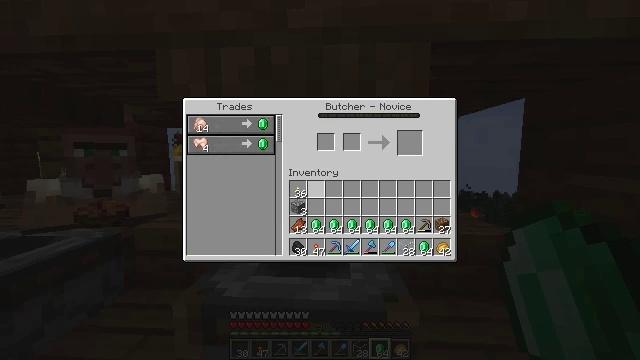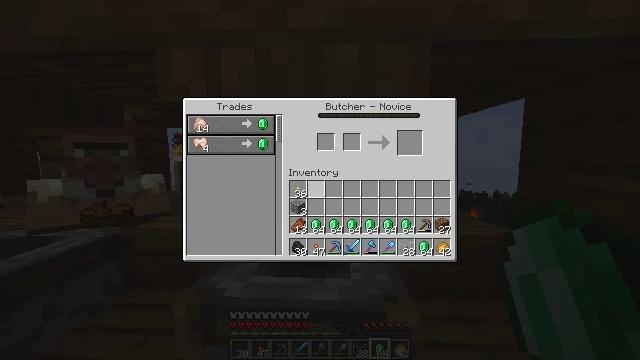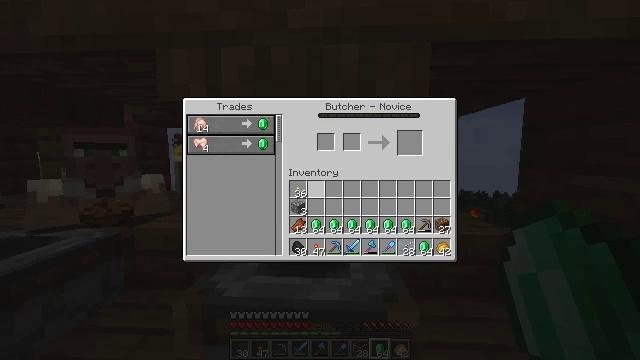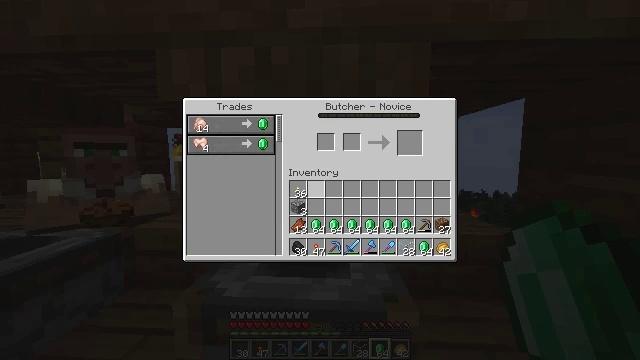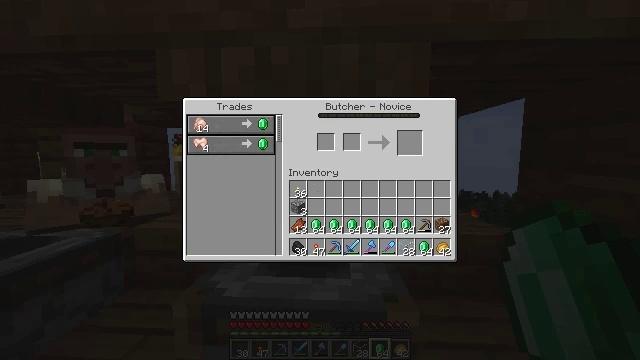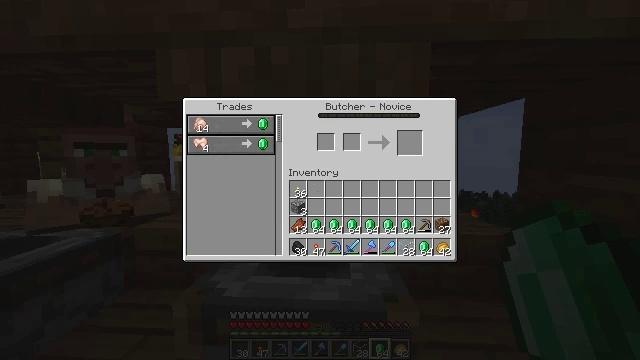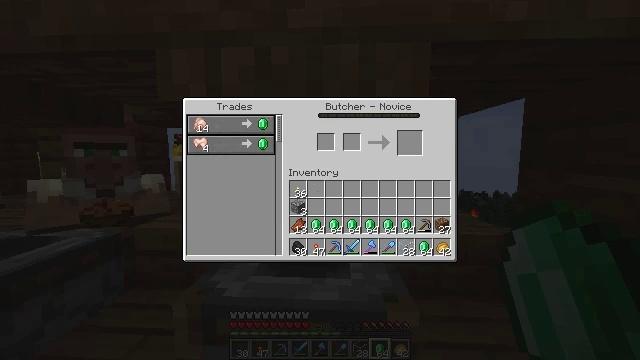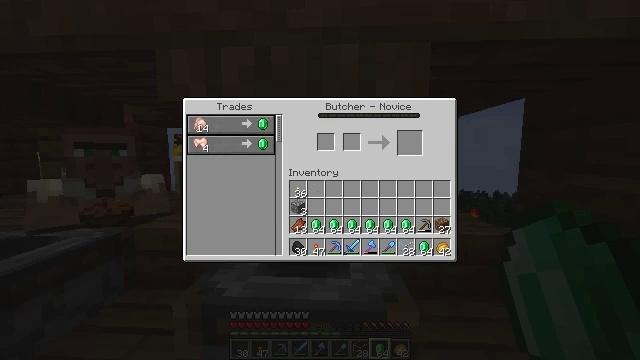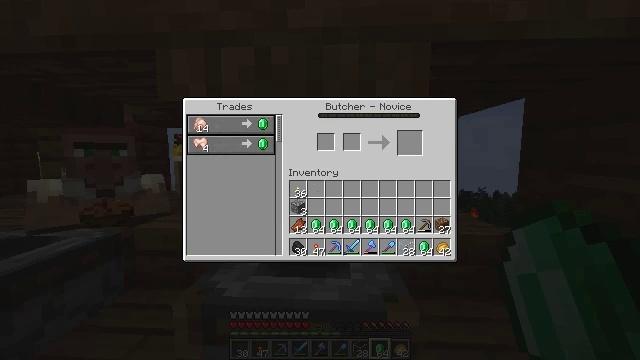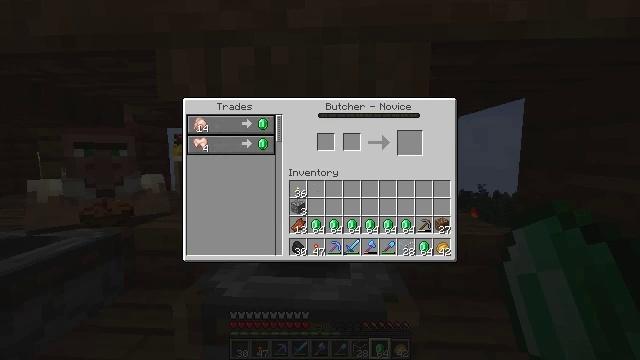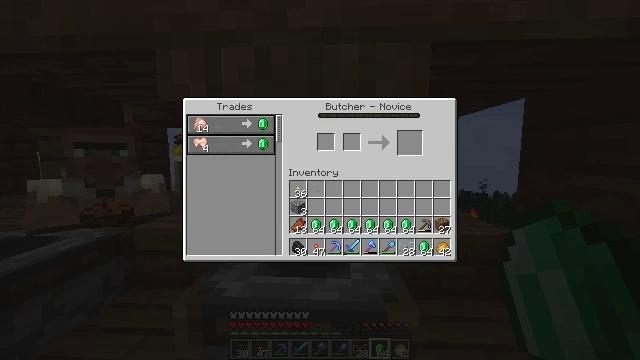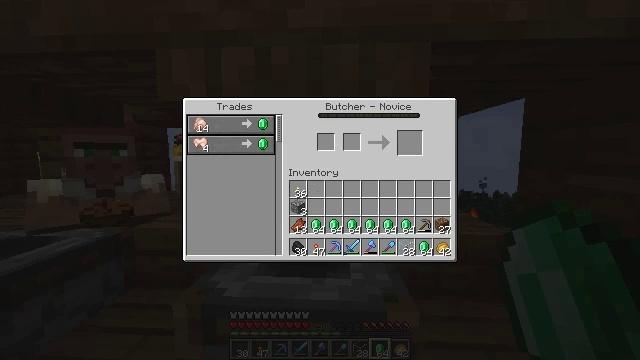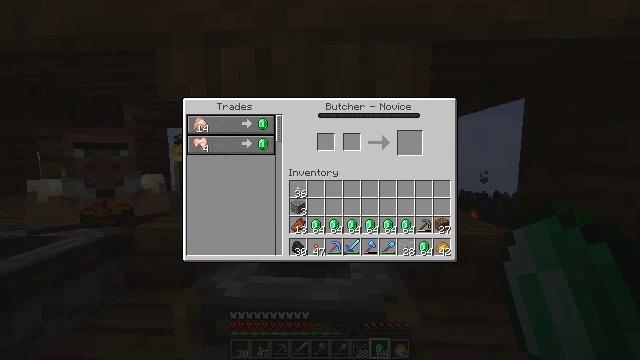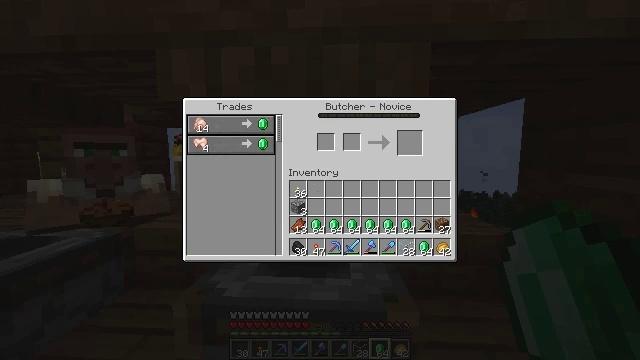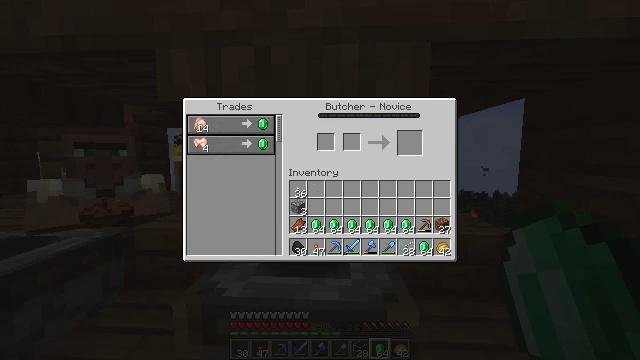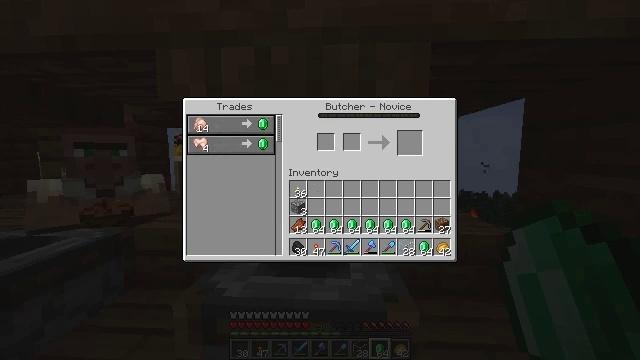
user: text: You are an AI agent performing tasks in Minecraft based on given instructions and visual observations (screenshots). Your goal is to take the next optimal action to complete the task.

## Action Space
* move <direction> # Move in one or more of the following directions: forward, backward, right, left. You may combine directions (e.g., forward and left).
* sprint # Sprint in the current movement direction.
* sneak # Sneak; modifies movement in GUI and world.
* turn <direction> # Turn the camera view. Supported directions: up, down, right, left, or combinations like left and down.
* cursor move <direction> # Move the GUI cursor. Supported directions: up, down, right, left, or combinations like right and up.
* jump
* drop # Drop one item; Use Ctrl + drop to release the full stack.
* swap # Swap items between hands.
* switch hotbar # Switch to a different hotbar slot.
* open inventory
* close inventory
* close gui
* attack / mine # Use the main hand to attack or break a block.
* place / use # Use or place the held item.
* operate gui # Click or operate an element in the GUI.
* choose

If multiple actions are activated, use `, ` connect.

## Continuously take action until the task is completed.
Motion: motion action
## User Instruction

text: Get rabbit stew by using the crafting table.
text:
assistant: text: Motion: no_op
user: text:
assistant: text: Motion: no_op
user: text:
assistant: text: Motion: no_op
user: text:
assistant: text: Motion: cursor move left
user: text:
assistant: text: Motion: sneak, cursor move left and up
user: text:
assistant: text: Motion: sneak, cursor move left
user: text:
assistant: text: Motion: sneak
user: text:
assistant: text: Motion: sneak
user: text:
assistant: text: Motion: sneak
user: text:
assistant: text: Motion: sneak
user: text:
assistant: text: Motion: no_op
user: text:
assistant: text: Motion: no_op
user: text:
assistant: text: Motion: no_op
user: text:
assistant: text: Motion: no_op
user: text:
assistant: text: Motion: no_op
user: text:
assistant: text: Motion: no_op
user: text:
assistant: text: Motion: no_op
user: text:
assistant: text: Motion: no_op
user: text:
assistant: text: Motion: no_op
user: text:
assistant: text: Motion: no_op
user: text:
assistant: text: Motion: no_op
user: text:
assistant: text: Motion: no_op
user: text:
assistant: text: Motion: no_op
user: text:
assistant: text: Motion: no_op
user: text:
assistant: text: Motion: no_op
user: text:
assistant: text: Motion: no_op
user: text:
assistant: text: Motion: no_op
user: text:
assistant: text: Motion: no_op
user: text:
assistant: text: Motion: no_op
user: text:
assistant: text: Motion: no_op